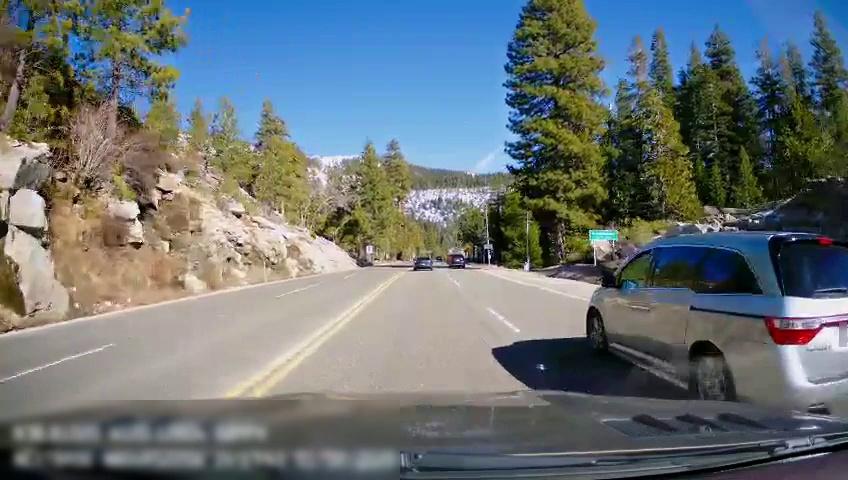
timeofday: Day
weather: Sunny
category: Drivable Space
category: Vehicles | SUV
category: Vehicles | Van
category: Vehicles | Car
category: Lanes | Opposite Lane
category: Lanes | Opposite Lane
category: Lanes | Opposite Lane
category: Lanes | Opposite Lane
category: Lanes | Current Lane
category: Lanes | Current Lane
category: Traffic | Signs